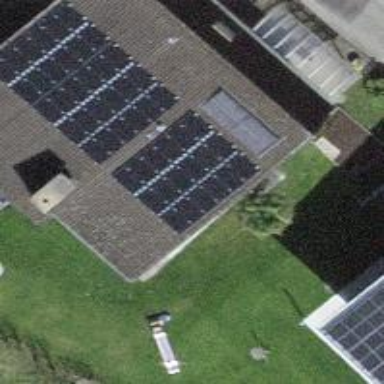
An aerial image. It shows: Solar photovoltaic panel generator.